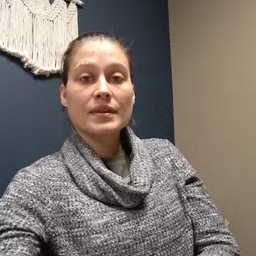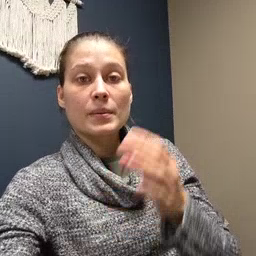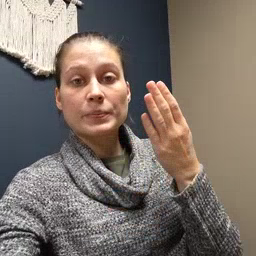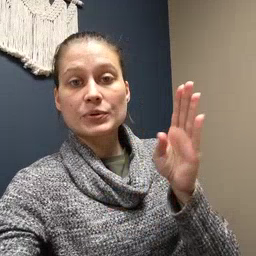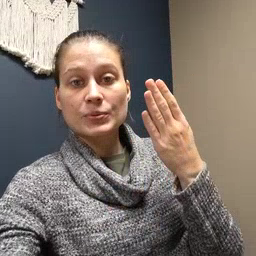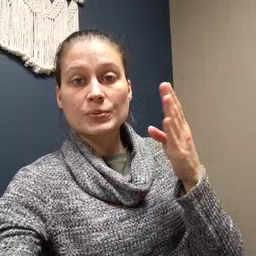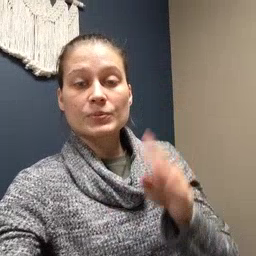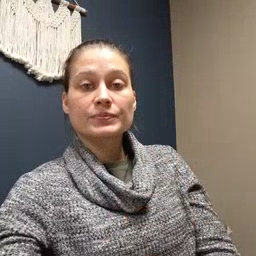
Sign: blue